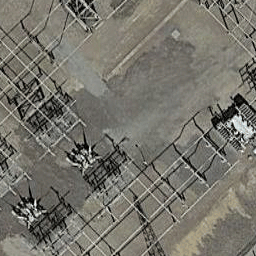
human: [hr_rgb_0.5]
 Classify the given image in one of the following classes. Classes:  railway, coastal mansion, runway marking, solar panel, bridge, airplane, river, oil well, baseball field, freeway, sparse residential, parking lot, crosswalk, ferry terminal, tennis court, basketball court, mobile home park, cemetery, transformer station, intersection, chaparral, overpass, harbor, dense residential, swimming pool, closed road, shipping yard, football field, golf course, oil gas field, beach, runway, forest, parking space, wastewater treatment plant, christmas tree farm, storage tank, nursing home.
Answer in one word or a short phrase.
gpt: transformer station